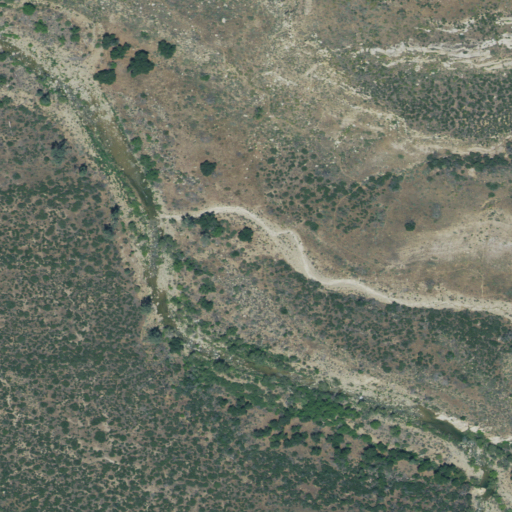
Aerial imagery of valley in California named Sweetwater Canyon containing shrub, open development, grassland, and low intensity development